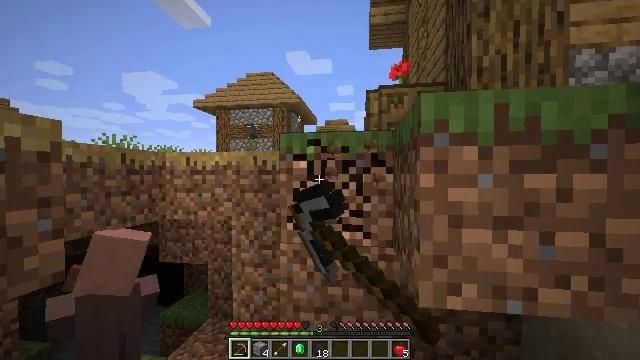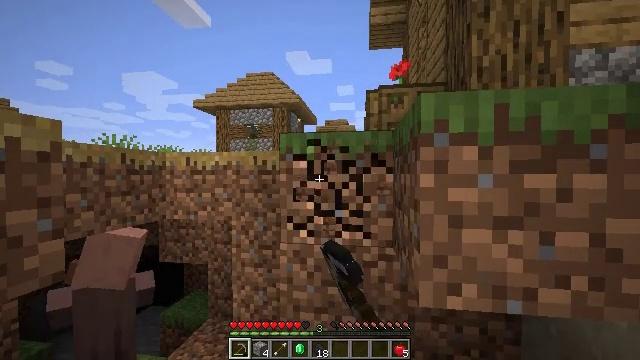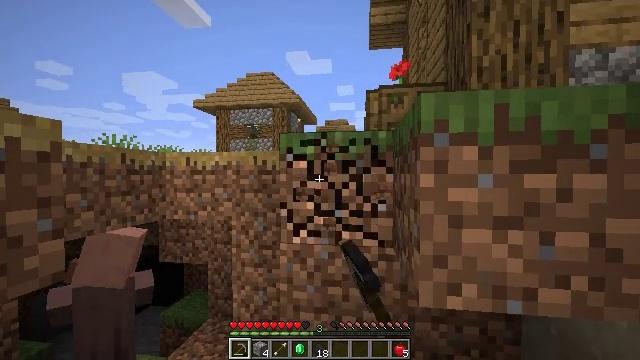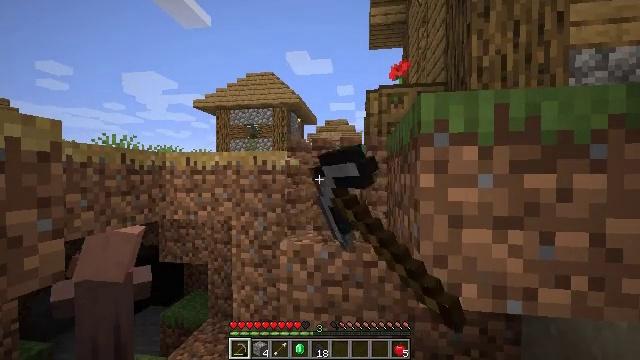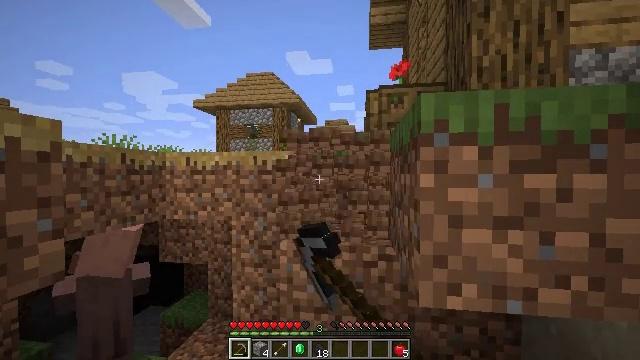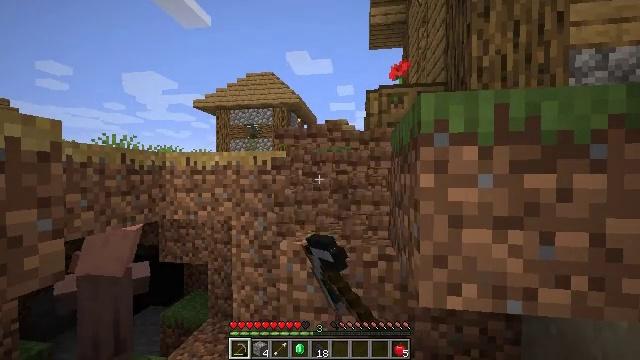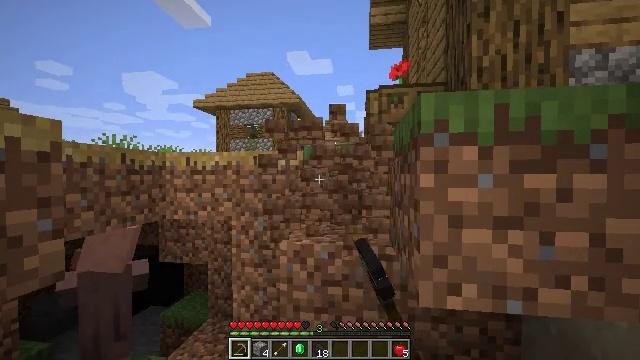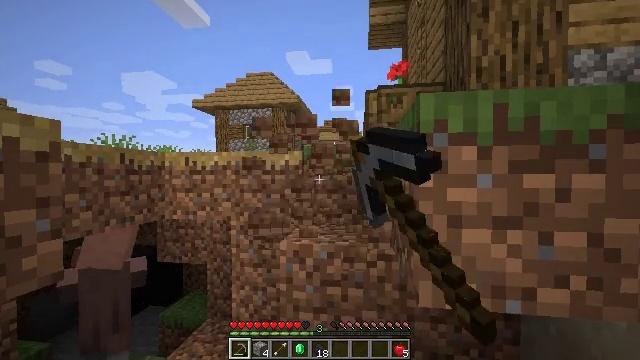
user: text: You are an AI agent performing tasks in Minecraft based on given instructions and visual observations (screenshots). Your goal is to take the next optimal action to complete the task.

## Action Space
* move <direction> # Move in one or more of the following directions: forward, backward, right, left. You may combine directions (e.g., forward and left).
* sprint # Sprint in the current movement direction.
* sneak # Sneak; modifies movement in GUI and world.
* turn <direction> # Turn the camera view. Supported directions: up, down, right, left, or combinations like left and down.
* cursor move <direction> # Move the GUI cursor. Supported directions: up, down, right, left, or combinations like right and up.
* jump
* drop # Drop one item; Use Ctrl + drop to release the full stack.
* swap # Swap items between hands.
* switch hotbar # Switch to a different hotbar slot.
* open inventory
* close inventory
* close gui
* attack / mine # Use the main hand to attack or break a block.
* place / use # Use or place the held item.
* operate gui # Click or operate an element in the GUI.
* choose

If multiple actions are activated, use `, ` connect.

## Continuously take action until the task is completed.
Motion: motion action
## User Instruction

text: Break the grass block.
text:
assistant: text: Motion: attack / mine
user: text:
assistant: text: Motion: attack / mine
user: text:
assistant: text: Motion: attack / mine
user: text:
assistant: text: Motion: attack / mine
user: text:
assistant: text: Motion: attack / mine
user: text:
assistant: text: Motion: attack / mine
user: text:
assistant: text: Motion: attack / mine
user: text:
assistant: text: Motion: attack / mine